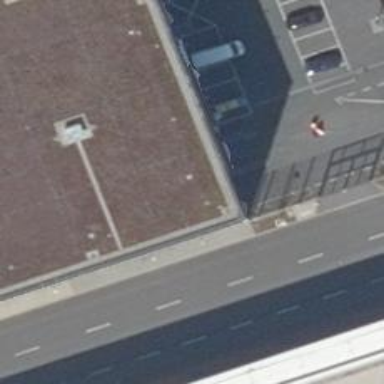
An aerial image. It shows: Parking entrance.